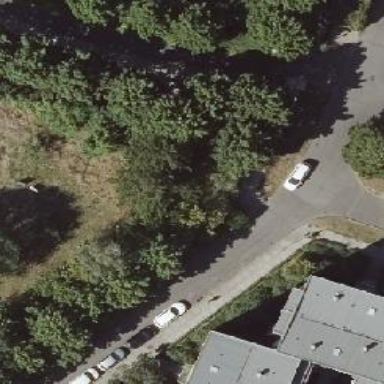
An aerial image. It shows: Sidewalk.